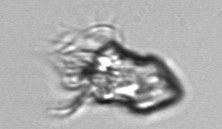
Label: Strombidium_inclinatum